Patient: sex F, age 32
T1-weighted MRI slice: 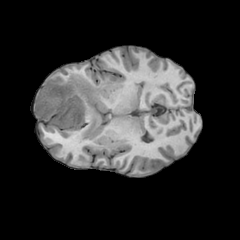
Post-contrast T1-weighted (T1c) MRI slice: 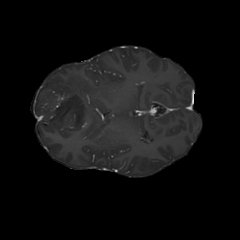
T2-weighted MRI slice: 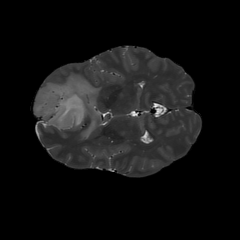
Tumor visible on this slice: yes
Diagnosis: Astrocytoma, IDH-mutant
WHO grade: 3